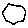
Label: hexagon